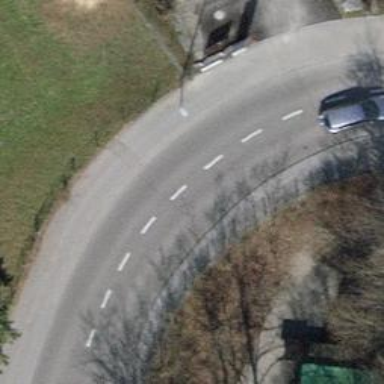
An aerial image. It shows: Tertiary road with asphalt surface.